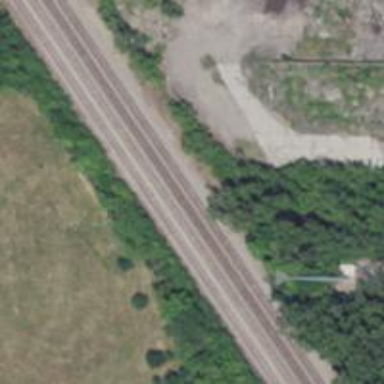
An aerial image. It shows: Railway siding with rails.